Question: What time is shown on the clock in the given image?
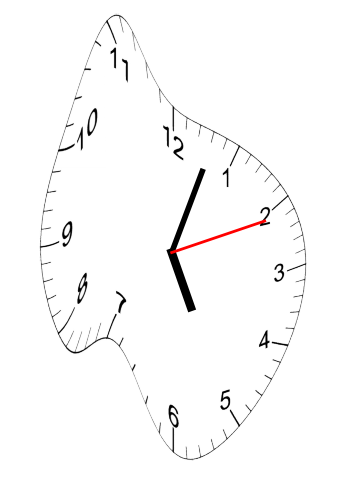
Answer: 05:03:11